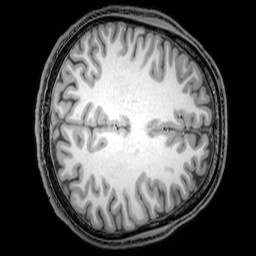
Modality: T1w
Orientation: axial
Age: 24
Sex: male
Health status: healthy
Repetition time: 0.081 s
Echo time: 0.037 s